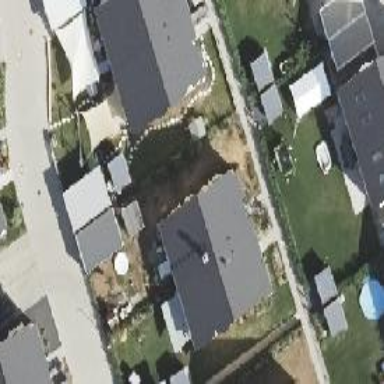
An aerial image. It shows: Semidetached house.